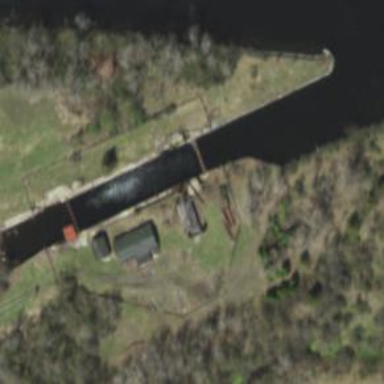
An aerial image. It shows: Lock gate on waterway.